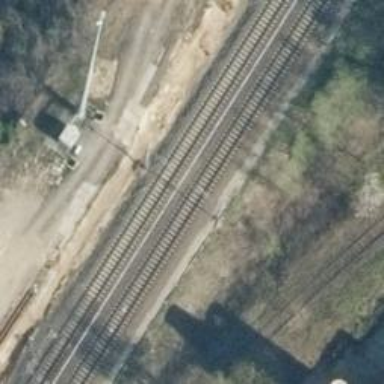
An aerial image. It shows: Railway track with contact line for electrification.